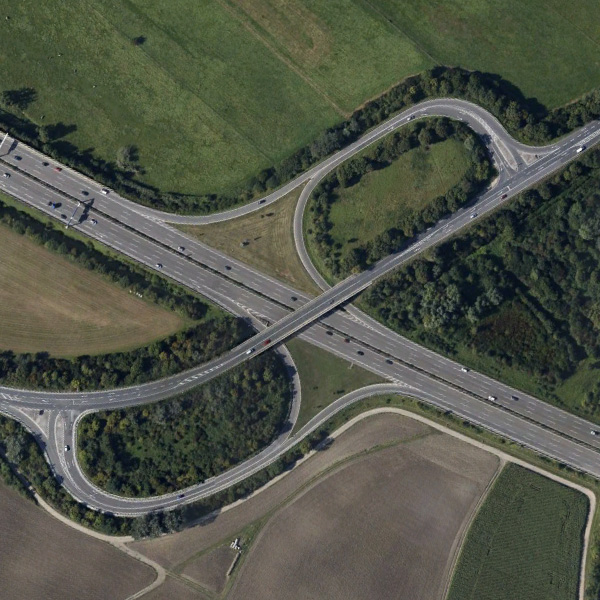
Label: Viaduct